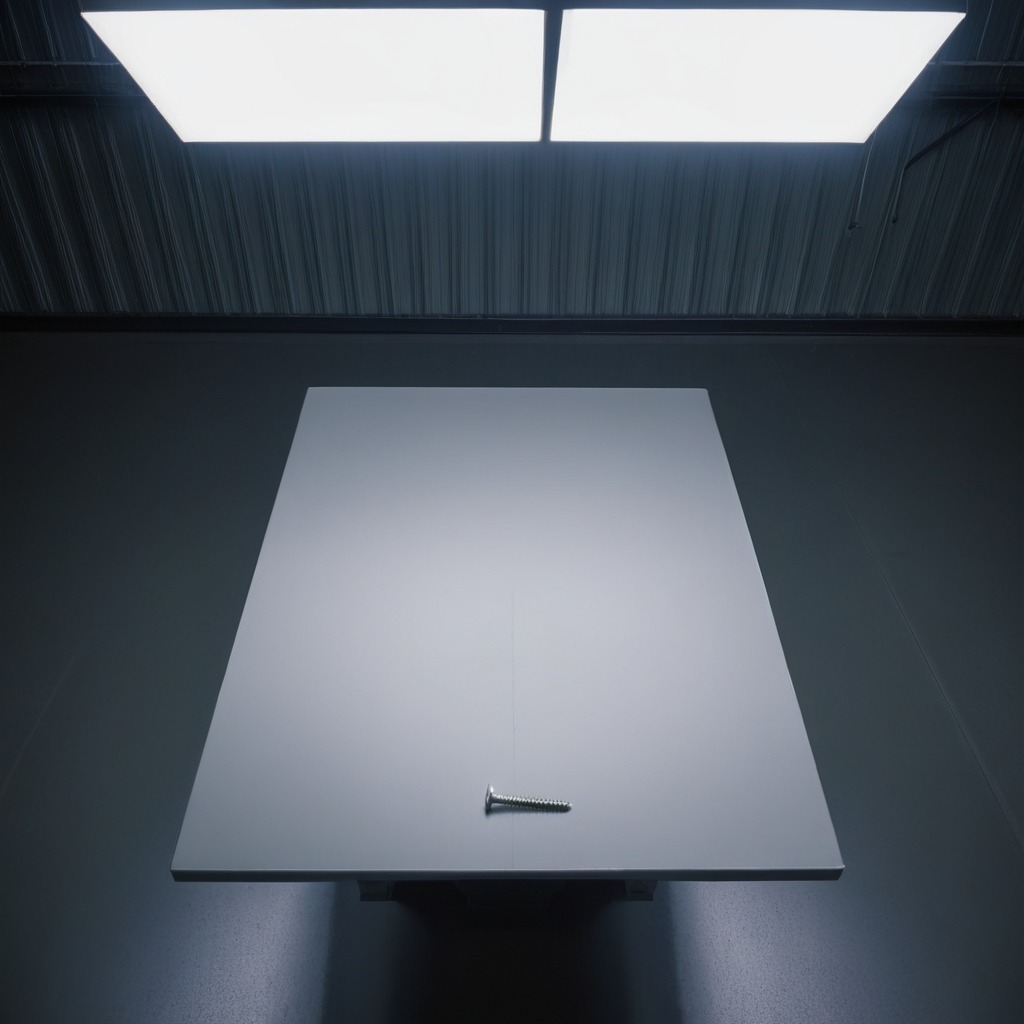
A metal screw is lying on the tabletop.